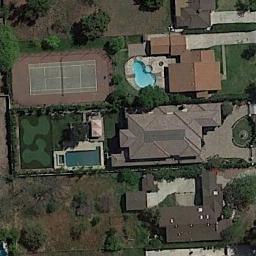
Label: tennis_court